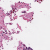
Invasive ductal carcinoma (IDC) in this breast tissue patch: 1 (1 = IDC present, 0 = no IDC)